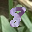
Label: 8